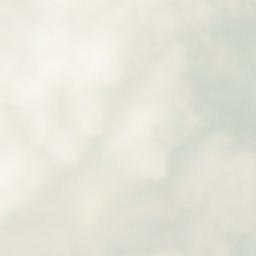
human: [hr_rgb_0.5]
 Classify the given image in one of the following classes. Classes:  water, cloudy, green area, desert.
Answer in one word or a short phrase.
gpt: cloudy